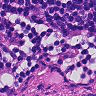
Metastatic tissue present: no